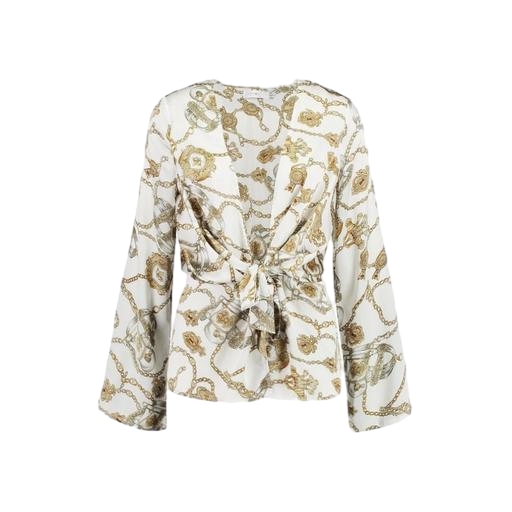
v-neck and gold print, blue x paris wrap front blouse, chloé blouse, white background